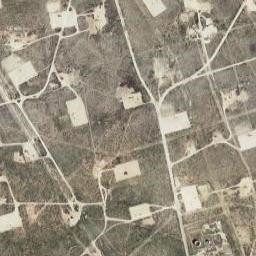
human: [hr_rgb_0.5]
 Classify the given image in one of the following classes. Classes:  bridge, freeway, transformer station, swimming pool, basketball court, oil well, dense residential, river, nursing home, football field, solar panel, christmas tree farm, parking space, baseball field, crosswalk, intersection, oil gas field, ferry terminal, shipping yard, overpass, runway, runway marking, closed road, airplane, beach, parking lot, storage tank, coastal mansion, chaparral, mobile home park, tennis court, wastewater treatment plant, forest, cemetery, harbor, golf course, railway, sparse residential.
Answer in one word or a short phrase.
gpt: oil gas field